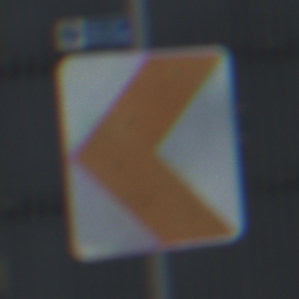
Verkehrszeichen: RichtungstafelnInKurvenKleinRechts
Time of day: MorningAfternoon
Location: Outdoor (Urban)
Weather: PartlyCloudy
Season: NotSpecified
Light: Natural